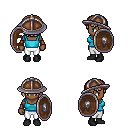
a pixel art fantasy rpg character, female body template, human, dark skin, teal pirate shirt, white pants, white blonde pageboy hairstyle, chain helm, cloth bracers, black shoes, shield, four views (front, back, left, right), 2x2 character sprite sheet, small pixel art, hard edges, no anti-aliasing